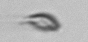
Label: Cryptophyta